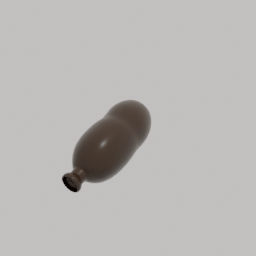
Label: decoration